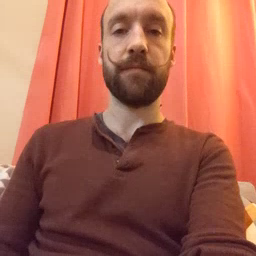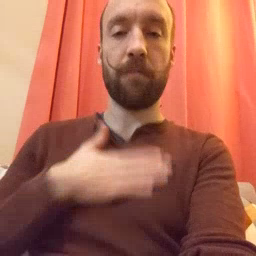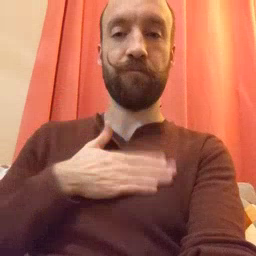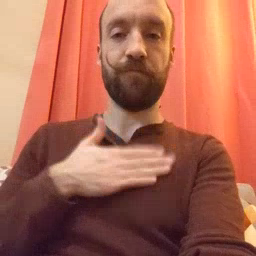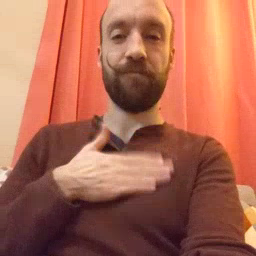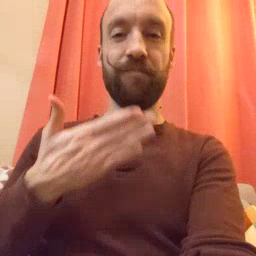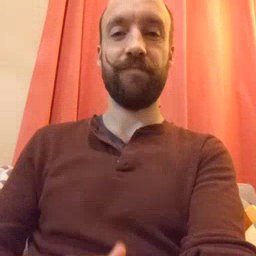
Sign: happy